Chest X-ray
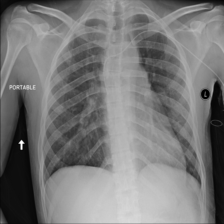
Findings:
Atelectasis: negative
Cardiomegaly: negative
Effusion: negative
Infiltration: positive
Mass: negative
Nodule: negative
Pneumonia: negative
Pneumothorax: negative
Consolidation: negative
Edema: negative
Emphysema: negative
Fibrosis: negative
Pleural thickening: negative
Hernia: negative